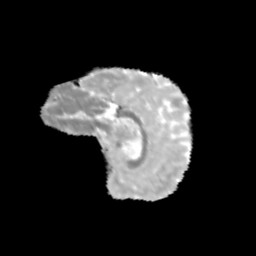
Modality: MD
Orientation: sagittal
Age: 10
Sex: female
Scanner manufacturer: siemens
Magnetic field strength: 3 T
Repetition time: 3.8 s
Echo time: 0.07 s